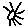
Label: sun